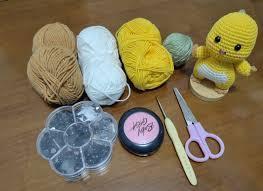
Label: nailong